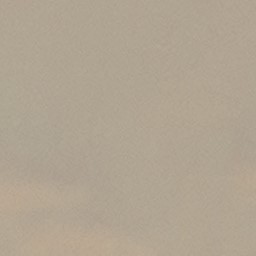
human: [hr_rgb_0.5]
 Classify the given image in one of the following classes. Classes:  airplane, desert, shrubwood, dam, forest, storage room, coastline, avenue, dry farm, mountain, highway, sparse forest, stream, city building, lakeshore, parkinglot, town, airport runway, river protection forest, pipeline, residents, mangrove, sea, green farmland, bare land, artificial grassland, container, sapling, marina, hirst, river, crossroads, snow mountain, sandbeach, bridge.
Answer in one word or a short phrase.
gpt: desert